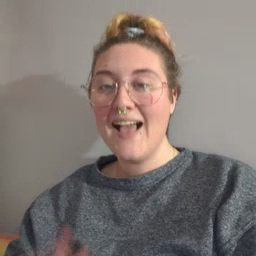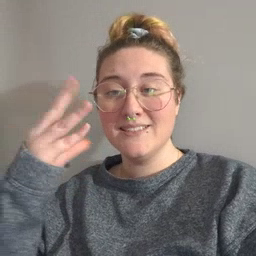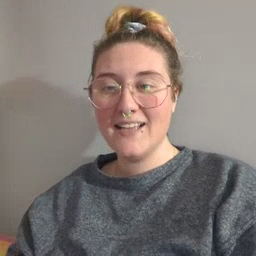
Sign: outside